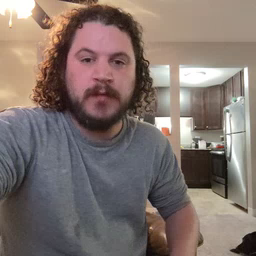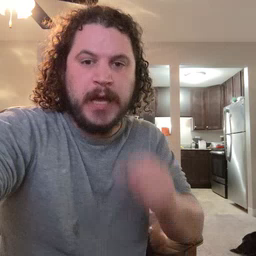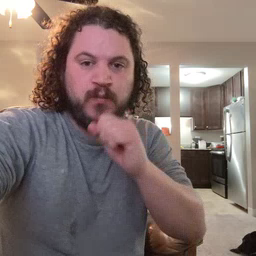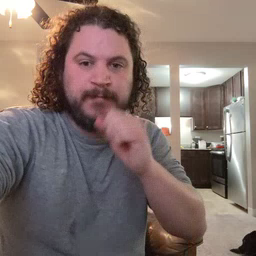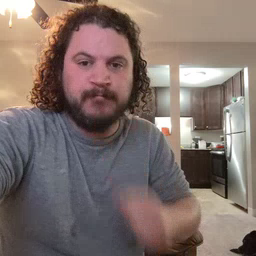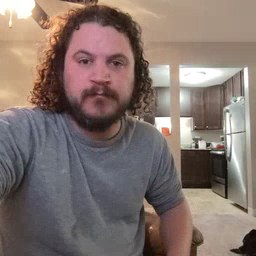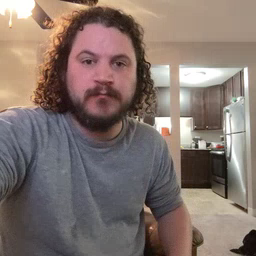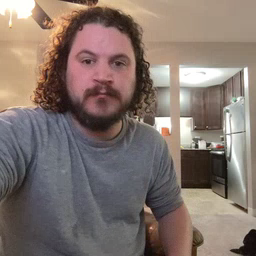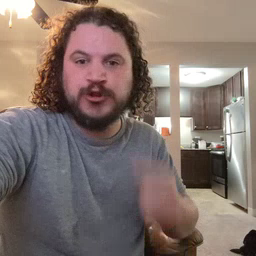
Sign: icecream